Interaction volume radius: 5 \u00c5
Interaction volume height: 20 \u00c5
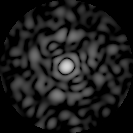
Disorder parameter: 0.8333